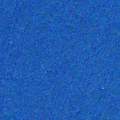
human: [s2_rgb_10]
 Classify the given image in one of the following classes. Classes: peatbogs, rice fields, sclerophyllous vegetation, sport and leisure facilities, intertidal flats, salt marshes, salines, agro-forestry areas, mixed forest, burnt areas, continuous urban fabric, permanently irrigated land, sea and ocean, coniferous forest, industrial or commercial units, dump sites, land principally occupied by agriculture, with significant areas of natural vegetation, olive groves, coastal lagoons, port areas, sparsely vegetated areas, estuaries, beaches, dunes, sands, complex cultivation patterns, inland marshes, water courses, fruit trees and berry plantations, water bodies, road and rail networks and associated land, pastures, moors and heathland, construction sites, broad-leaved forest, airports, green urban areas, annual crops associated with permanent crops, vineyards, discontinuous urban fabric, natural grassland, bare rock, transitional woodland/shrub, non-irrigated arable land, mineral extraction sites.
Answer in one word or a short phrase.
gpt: sea and ocean